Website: lowes
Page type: customer-info-address
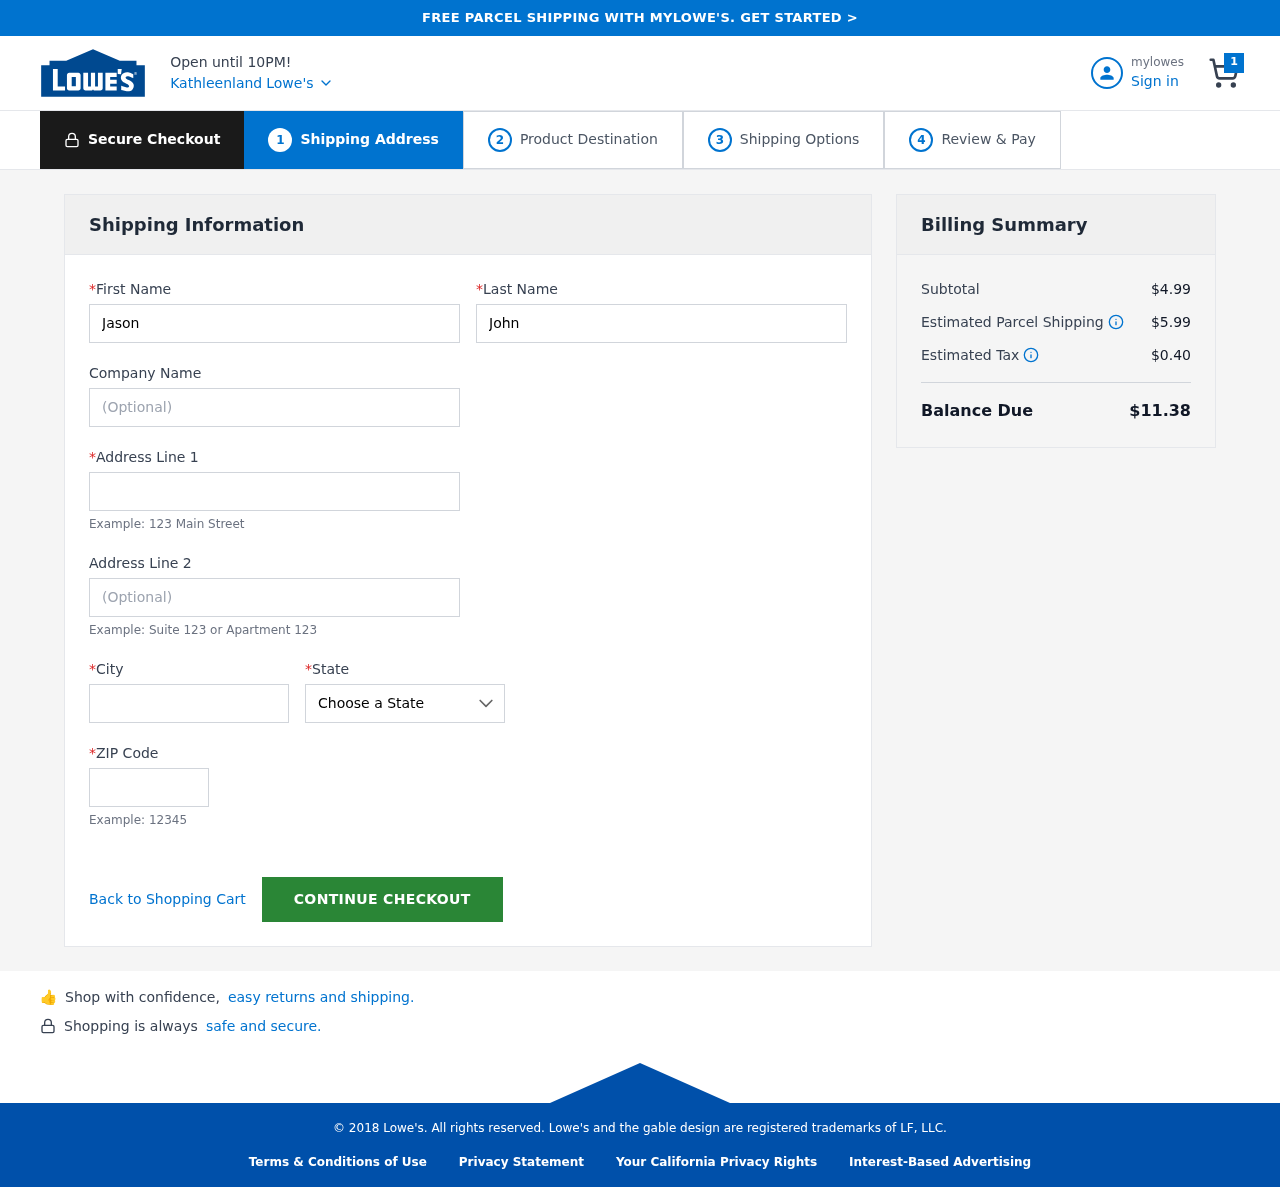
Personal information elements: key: PII_CITY
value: Kathleenland
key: PII_COMPANY
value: Harris-Young
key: PII_FIRSTNAME
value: Jason
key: PII_LASTNAME
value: Johnson
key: PII_POSTCODE
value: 06169
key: PII_STATE
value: Arkansas
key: PII_STREET
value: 405 Pham Vista Apt. 969
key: PII_STREET2
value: Suite 966
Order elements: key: ORDER_NUM_ITEMS
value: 1
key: ORDER_SUBTOTAL
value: $4.99
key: ORDER_SHIPPING_COST
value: $5.99
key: ORDER_TAX
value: $0.40
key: ORDER_TOTAL
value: $11.38